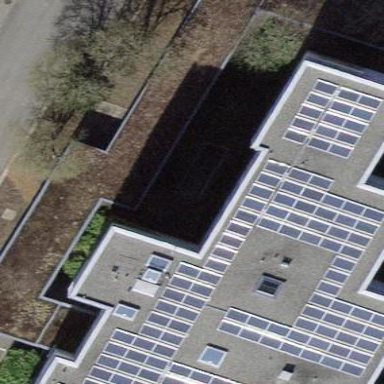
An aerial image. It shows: View of roof of building.